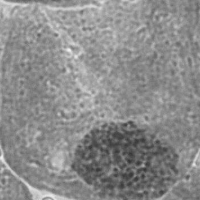
Label: prophase